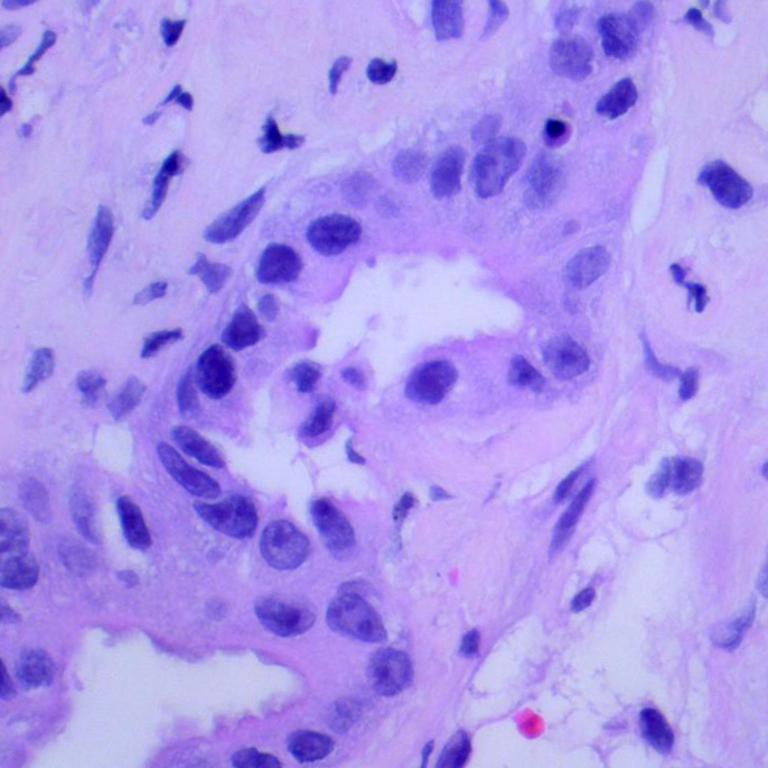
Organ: lung
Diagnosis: adenocarcinomas